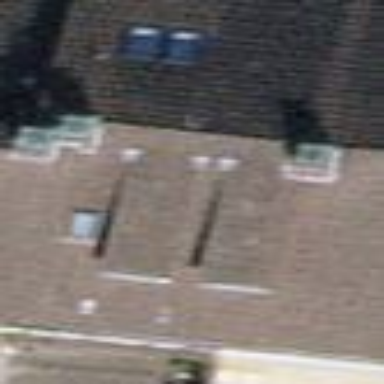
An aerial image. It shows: Building with tile roof.